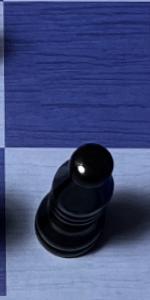
Label: Bishop_Black